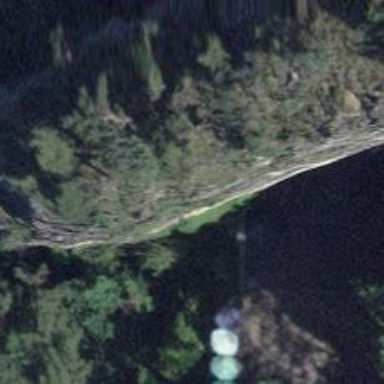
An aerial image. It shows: Path through tunnel.